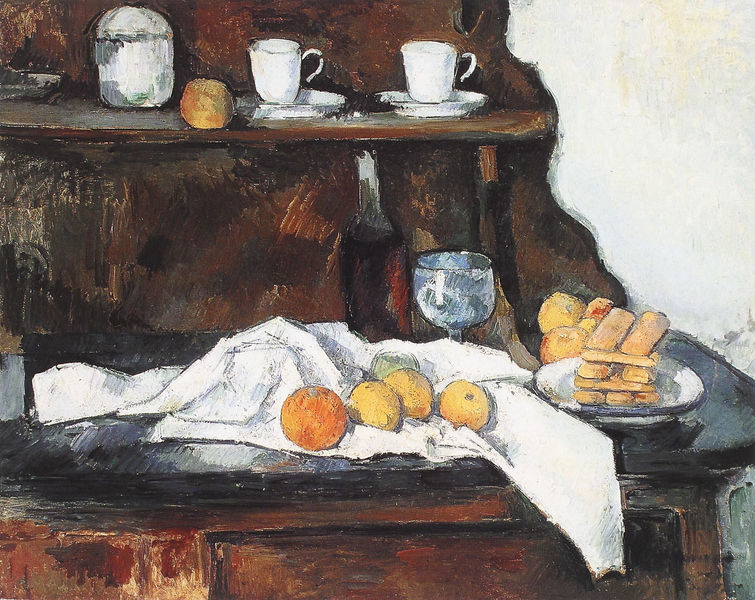
Titel: Das Buffet
Künstler: Paul Cézanne
Institution: Budapest, Szépmüvészeti Múzeum
Schlagwörter: gemälde, weiß, cezanne, gelb, impressionismus, braun, glas, holz, orange, obst, tuch, flasche, regal, schale, tablett, teller, tischtuch, henkel, stilleben, stillleben, apfel, orangen, äpfel, kommode, schrank, weis, rotwein, wein, tasse, impression, dose, weinglas, untertasse, komode, tassen, untertassen, anrichte, gebäck, braum, zitrone, weinflasche, zitronen, apfelsine, kekse, zuckerdose, czesanne, bisquit, 20. jahrhundert, obest, unterasse, bisquits, bisquitts, bisqiut